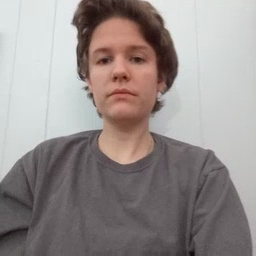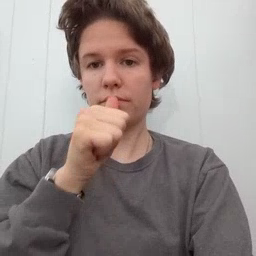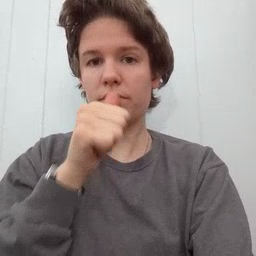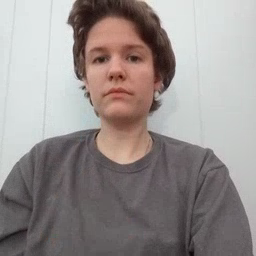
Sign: nuts